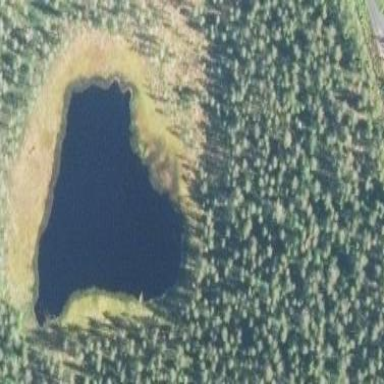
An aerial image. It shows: Serene lake.